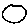
Label: circle